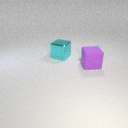
large purple rubber cube to the right of large cyan metal cube